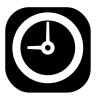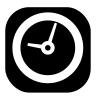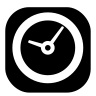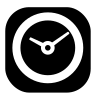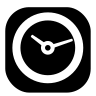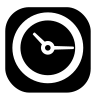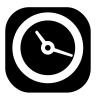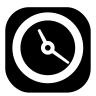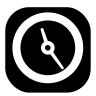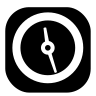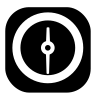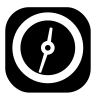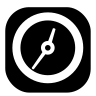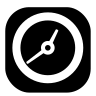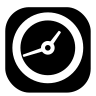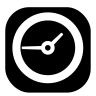
Cursor type: wait
OS/theme: linux-xcursor-pro
Variant: black